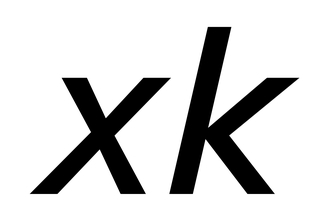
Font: InstrumentSans-Italic_Medium_Italic